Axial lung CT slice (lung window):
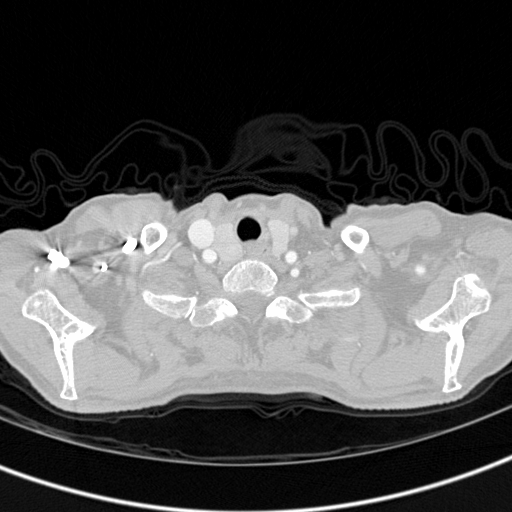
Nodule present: no